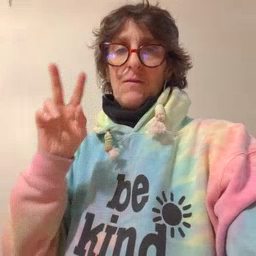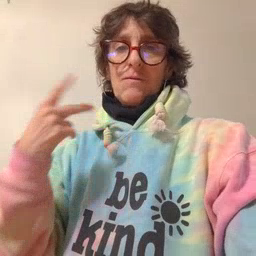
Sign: fall